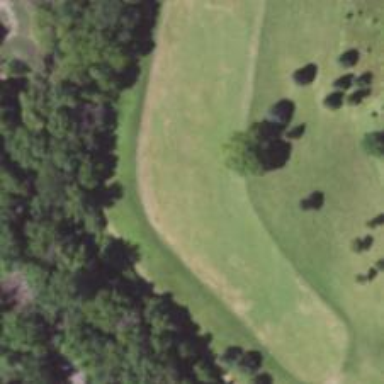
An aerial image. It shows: Golf hole on golf course.